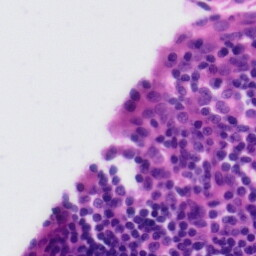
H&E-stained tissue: Tonsil